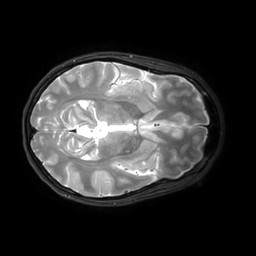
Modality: T2w
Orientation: axial
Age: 33
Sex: female
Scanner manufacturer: philips
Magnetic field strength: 3 T
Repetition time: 2.5 s
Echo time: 0.2438 s